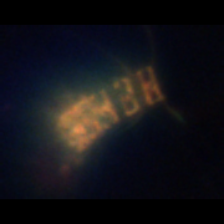
Taxon: Chaetoceros
Group: Diatoms